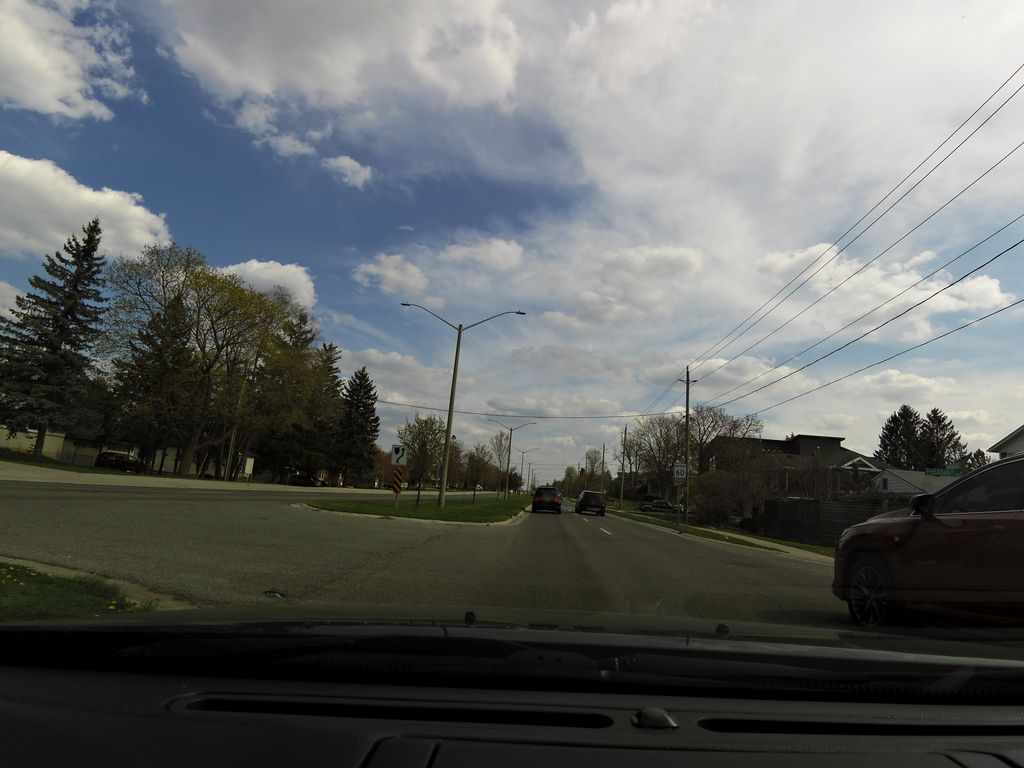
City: kitchener-waterloo